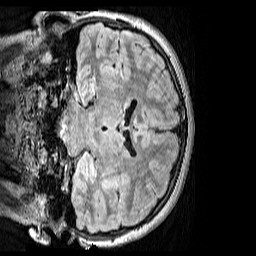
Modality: FLAIR
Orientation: coronal
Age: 10
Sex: male
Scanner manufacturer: siemens
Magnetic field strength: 3 T
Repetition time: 5 s
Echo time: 0.388 s